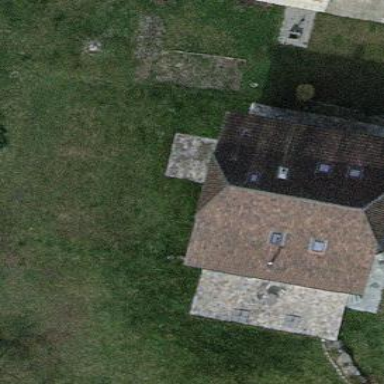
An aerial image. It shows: Simple house.